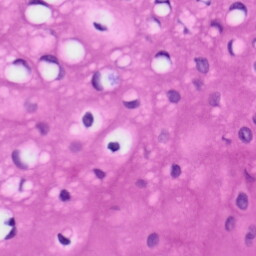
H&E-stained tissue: Tonsil